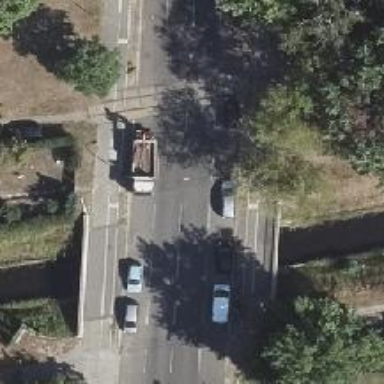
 featuring sidewalks on both sides and cycle track."